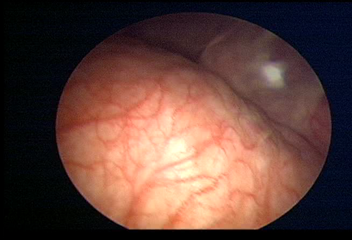
Modality: WLC
Class: Normal mucosa
Bladder cancer association: No